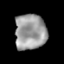
Tissue: lung
Cell type: T cells
Senescence score: 0.235
Nuclear area (px): 1097
Mean DAPI intensity: 156.445